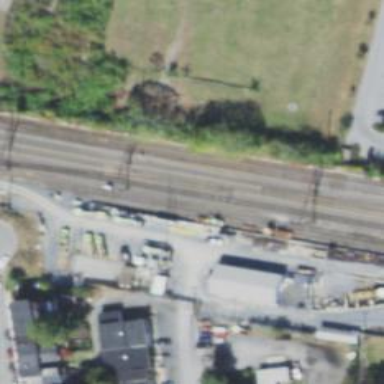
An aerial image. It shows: Railway track with electrified contact lines. This is siding track.